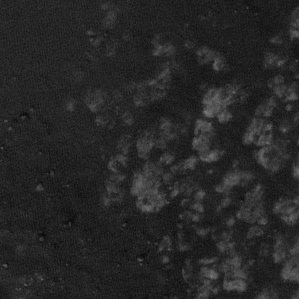
Label: frost